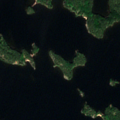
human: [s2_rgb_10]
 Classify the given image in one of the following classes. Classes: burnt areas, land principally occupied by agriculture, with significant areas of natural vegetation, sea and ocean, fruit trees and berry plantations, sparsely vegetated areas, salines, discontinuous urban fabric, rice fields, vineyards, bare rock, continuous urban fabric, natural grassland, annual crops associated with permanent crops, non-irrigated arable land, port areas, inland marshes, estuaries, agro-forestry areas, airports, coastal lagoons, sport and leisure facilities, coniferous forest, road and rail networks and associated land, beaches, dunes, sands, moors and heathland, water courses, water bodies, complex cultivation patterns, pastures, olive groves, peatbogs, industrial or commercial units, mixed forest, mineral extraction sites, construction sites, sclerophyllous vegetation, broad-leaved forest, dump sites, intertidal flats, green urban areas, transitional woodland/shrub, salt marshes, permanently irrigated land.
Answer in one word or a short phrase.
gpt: mixed forest, water bodies